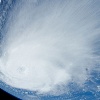
Label: cloud